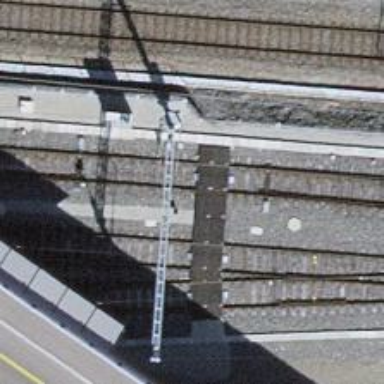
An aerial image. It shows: Railway switch.